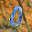
Label: 0